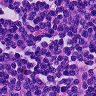
Metastatic tissue present: no